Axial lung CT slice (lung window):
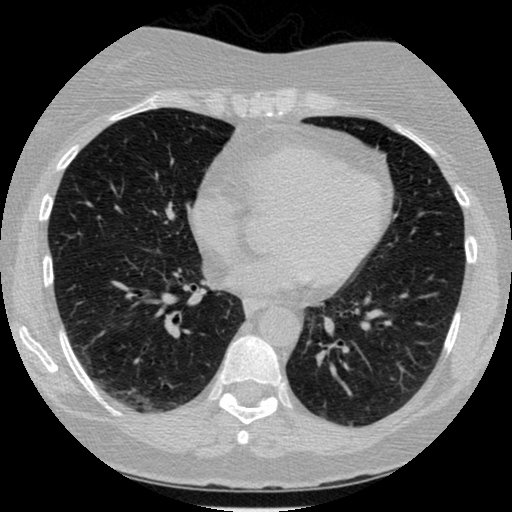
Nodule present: no